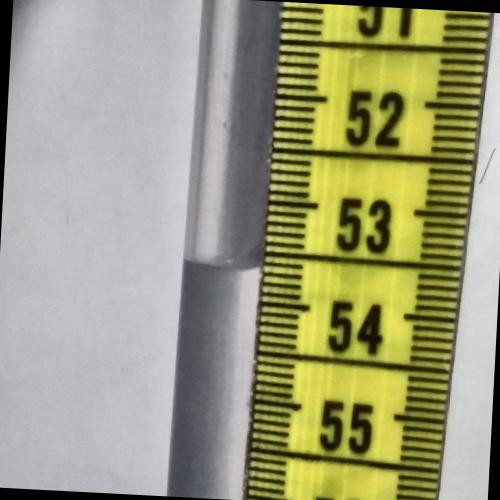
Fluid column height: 53.6 cm